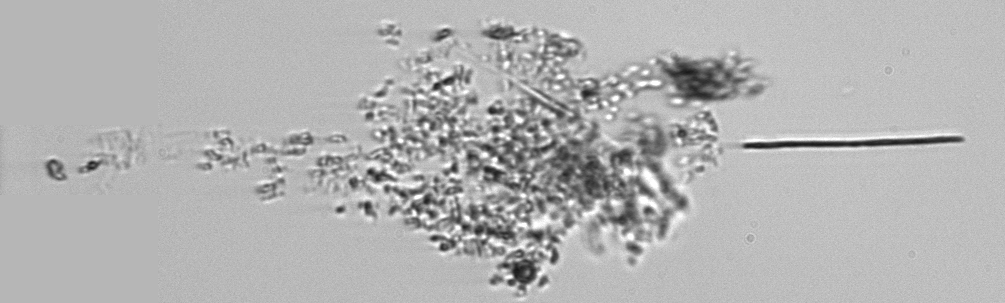
Label: Phaeocystis_debris